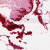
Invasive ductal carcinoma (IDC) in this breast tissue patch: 0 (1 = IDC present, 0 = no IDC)